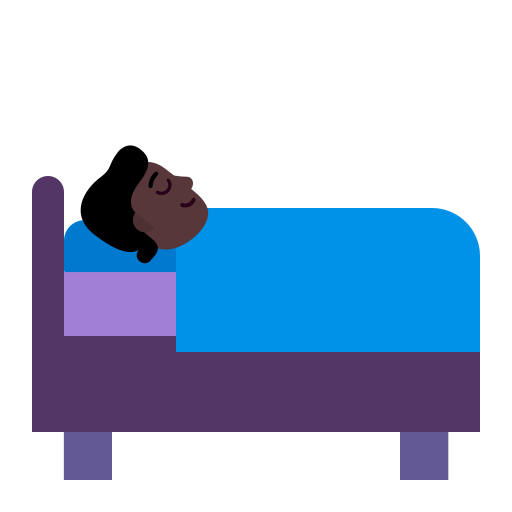
person in bed flat dark